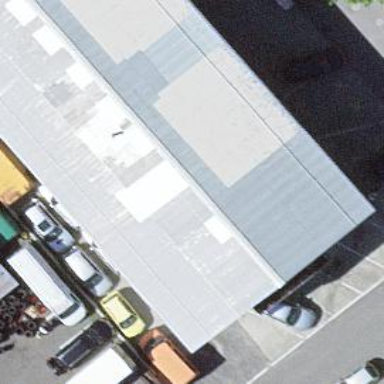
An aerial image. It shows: Commercial building.